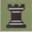
Piece: bR